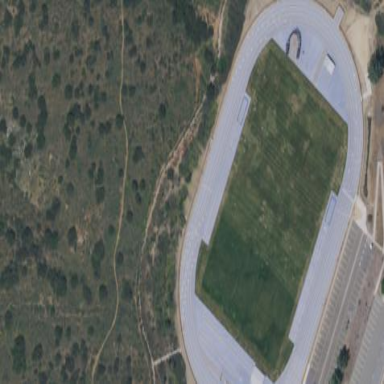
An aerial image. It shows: Multipurpose sports pitch for soccer and athletics. It is also known as track.